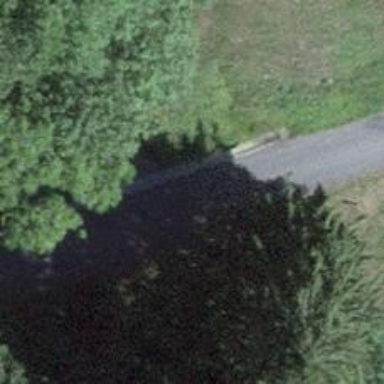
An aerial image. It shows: Unclassified road on bridge.